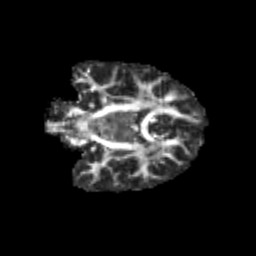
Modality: FA
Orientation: coronal
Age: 13
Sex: male
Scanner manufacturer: siemens
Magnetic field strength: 3 T
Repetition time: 3.8 s
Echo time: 0.07 s